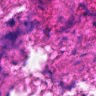
Metastatic tissue present: no